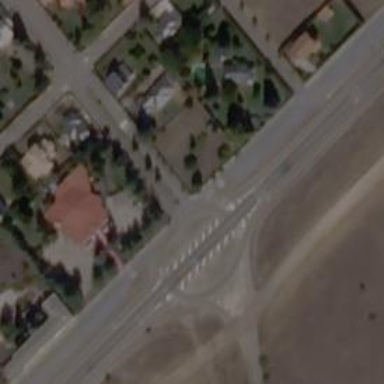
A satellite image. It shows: Circular junction on residential road.